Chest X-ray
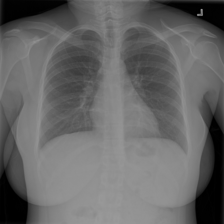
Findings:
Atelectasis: negative
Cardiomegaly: negative
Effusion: negative
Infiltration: negative
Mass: negative
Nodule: negative
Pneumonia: negative
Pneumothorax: negative
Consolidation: negative
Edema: negative
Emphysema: negative
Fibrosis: negative
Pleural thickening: negative
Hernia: negative